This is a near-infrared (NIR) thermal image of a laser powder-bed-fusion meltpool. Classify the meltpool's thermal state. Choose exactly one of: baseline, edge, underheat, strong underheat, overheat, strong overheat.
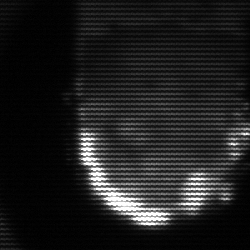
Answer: baseline